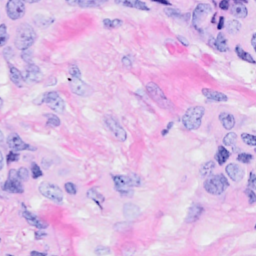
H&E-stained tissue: Breast